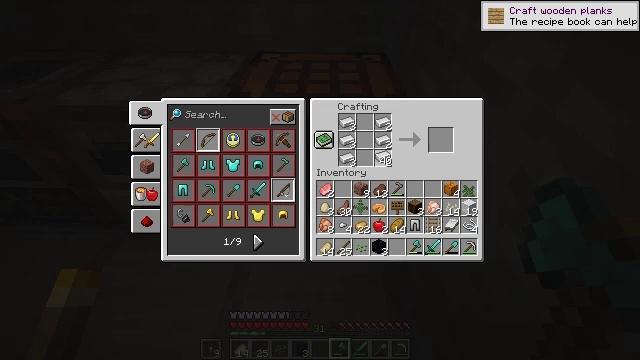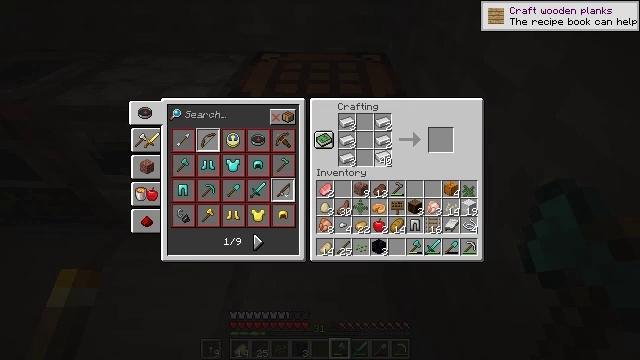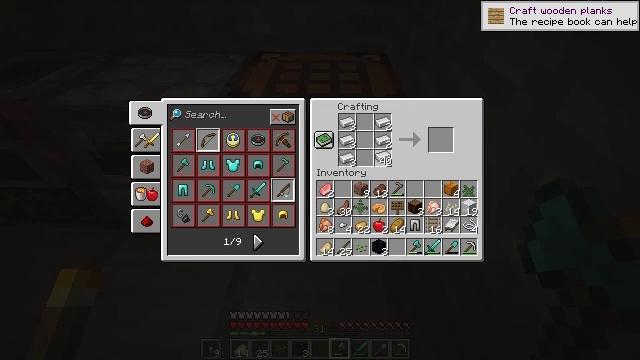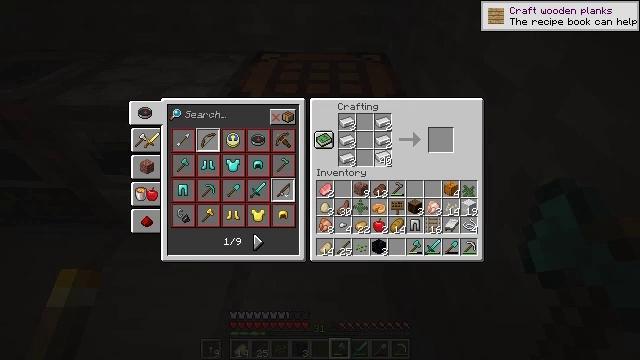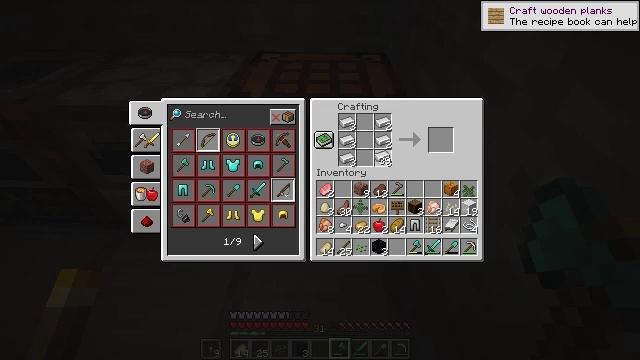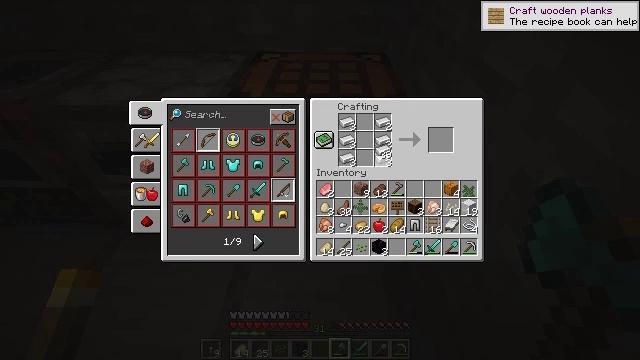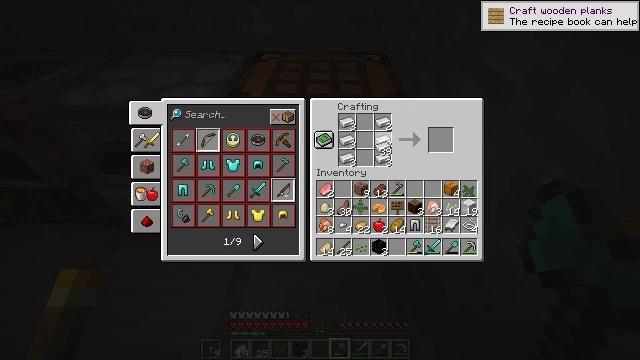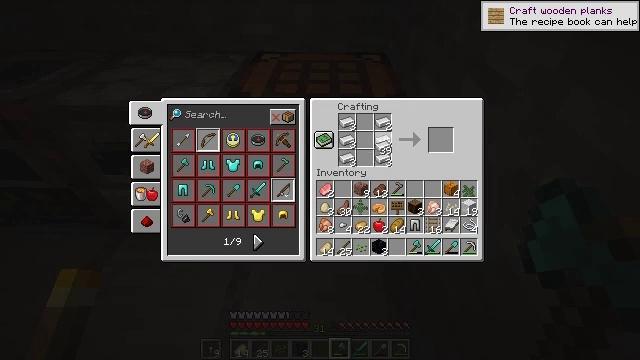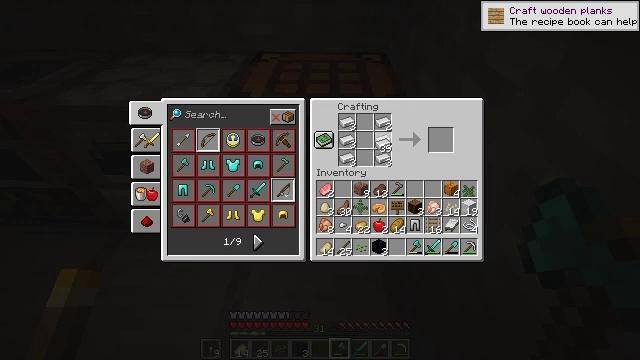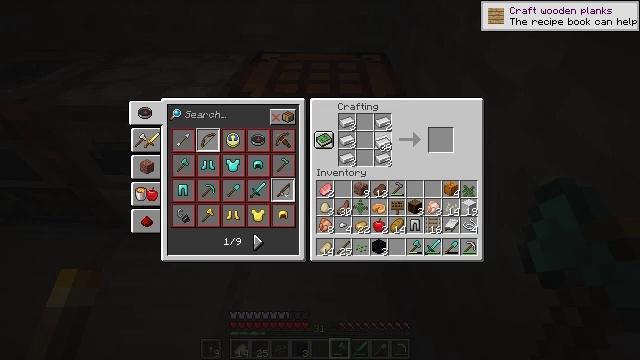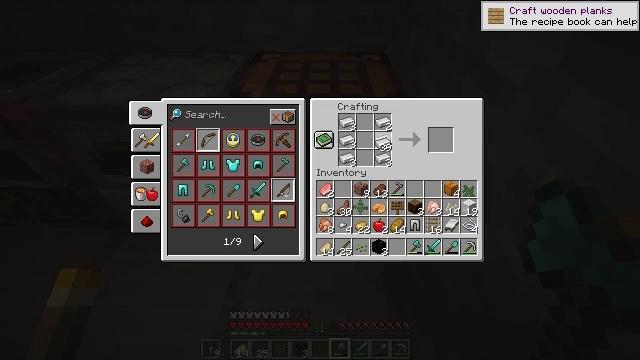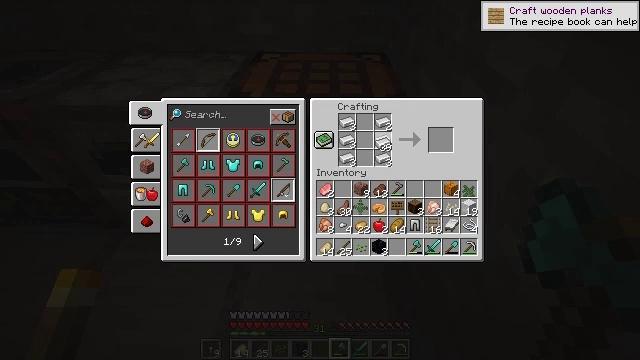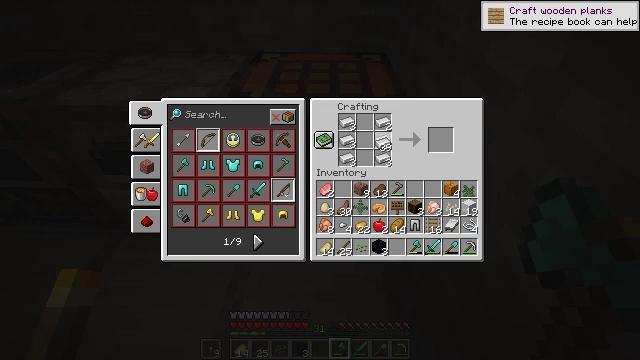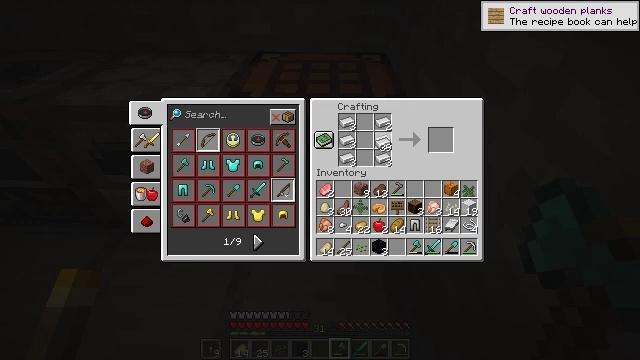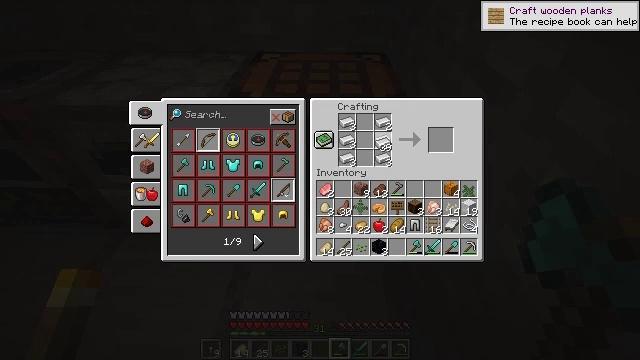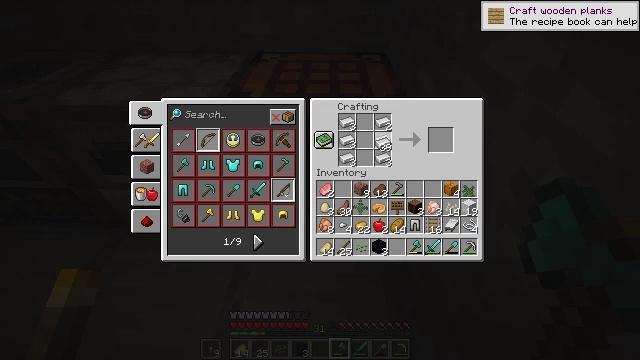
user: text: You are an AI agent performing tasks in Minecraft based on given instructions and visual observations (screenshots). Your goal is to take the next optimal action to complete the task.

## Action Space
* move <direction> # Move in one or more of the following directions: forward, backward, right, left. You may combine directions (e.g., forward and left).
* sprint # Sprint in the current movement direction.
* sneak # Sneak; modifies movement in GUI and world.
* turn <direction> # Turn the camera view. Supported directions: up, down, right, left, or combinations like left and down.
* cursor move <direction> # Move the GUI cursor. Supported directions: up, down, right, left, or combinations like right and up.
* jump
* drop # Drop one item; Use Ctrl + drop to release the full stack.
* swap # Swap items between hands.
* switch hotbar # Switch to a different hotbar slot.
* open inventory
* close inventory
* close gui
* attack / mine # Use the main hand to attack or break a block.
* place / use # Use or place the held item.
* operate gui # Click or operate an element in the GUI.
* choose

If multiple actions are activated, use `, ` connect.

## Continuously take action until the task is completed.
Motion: motion action
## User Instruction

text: Produce a rail with iron ingots and a stick on the crafting table.
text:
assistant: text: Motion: use / place
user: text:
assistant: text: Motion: use / place
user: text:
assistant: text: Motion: use / place
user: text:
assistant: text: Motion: no_op
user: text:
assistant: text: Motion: no_op
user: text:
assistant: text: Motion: no_op
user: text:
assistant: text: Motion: no_op
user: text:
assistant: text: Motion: no_op
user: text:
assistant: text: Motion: no_op
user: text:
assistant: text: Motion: no_op
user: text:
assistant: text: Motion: no_op
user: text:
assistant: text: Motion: no_op
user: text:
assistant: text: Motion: no_op
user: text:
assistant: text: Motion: no_op
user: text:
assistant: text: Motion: use / place
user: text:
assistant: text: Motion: use / place
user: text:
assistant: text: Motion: use / place
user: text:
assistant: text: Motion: no_op
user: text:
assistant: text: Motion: turn up
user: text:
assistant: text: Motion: no_op
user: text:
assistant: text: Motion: no_op
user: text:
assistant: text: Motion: no_op
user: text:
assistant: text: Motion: no_op
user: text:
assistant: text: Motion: no_op
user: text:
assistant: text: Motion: no_op
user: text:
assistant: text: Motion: use / place
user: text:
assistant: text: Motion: use / place
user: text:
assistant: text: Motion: use / place
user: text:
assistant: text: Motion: no_op
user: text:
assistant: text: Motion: no_op